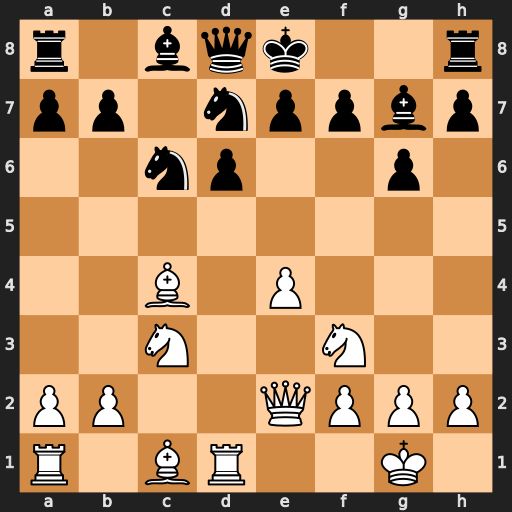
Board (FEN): r1bqk2r/pp1nppbp/2np2p1/8/2B1P3/2N2N2/PP2QPPP/R1BR2K1
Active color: w
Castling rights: kq
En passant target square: -
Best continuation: Bxf7+ Kxf7 Ng5+ Ke8 Ne6